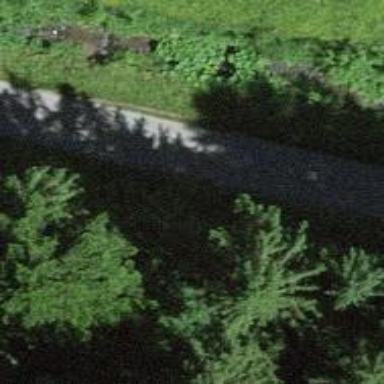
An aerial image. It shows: Unclassified road.